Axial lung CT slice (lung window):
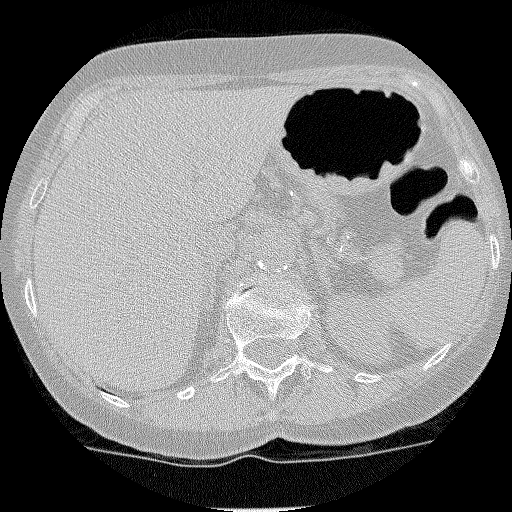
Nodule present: no